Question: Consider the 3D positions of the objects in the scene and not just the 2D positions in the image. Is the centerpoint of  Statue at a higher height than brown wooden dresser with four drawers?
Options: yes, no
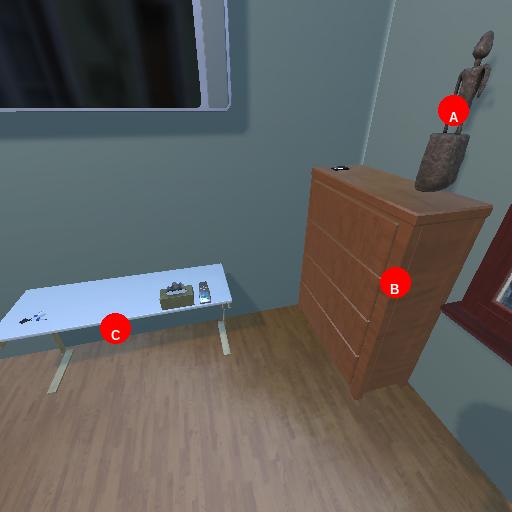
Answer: yes